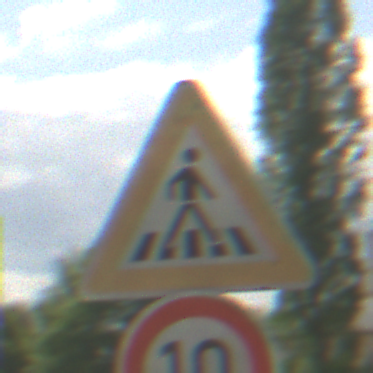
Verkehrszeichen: FussgaengerueberwegLinks
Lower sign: Geschwindigkeit10
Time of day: Midday
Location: Outdoor (RoadRail)
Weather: PartlyCloudy
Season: NotSpecified
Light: Natural